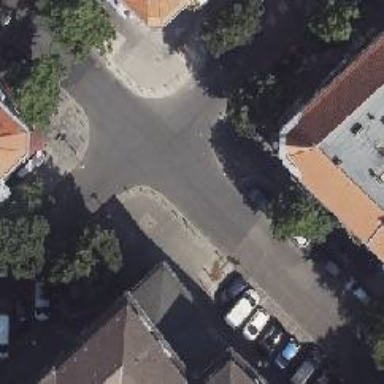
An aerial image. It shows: Unmarked road crossing with kerb extensions on both sides.